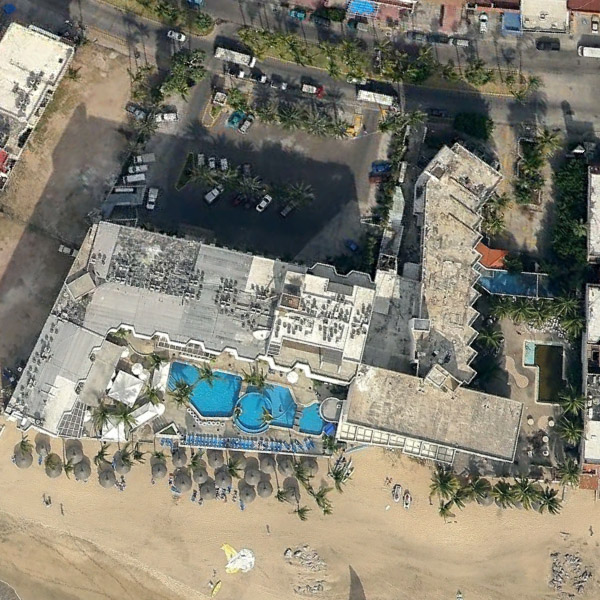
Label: Resort